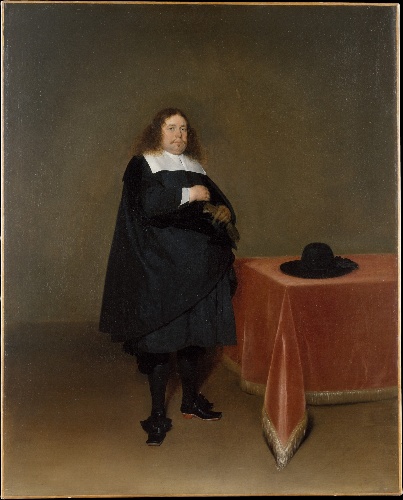
Title: Burgomaster Jan van Duren (1613–1687)
Artist: Gerard ter Borch the Younger
Artist bio: Dutch, Zwolle 1617–1681 Deventer
Date: ca. 1666–67
Object type: Painting
Classification: Paintings
Medium: Oil on canvas
Dimensions: 32 1/16 x 25 13/16 in. (81.5 x 65.5 cm)
Department: Robert Lehman Collection
Credit line: Robert Lehman Collection, 1975
Accession year: 1975
Repository: Metropolitan Museum of Art, New York, NY
Tags: Men|Portraits